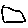
Label: square